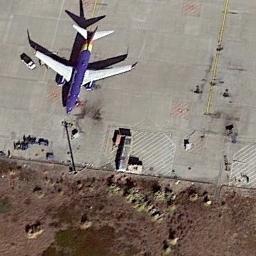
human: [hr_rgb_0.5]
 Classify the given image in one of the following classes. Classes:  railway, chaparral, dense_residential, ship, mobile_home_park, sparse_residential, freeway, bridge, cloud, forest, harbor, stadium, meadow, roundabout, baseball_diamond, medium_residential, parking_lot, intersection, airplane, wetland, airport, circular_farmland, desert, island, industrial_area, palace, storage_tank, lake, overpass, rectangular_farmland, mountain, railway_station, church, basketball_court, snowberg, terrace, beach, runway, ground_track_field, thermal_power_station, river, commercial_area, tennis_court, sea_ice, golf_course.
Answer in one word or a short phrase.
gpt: airplane